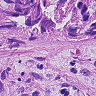
Metastatic tissue present: yes